Question: <URL> which allows one to limit the number of groups and display the remainder in an "others" group. How does one access this behavior or exclude the remainder in a bar chart?
I am using a bar chart as I want to show a top 5 with stacked data. For example, the top 10 car manufacturers based on the total of fleet and private sales (in separate stacks). I am using a function to dynamically generate 5 ordinals (i.e. car manufacturers) for the x axis in the order that I want, and the graph generates nearly as expected. However, a separate bar containing the values that don't fit into one of the x values is placed at the start of the graph.
I've added a snapshot of the chart below. Note that I've rotated it with renderlet so it's on its side.
How do I remove the extraneous bar (at the top)?
If not possible, I may contemplate using two row charts side by side with one flipped so that the origin is on the right.

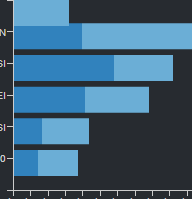
Answer: Sigh, the bar chart is not capped, and the row chart is not stacked. Hope to fix that.
That extraneous bar looks... not right.
With capped charts, you can eliminate the "others group" by setting the 'othersGrouper' falsy. With the bar chart you would have to implement a "fake group" using the techniques documented here:
<URL>
... at least for now.